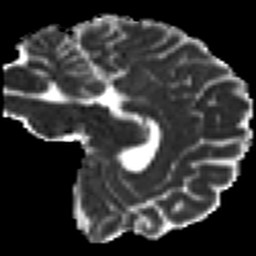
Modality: MD
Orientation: sagittal
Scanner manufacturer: siemens
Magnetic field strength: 3 T
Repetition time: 7.8 s
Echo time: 0.09 s